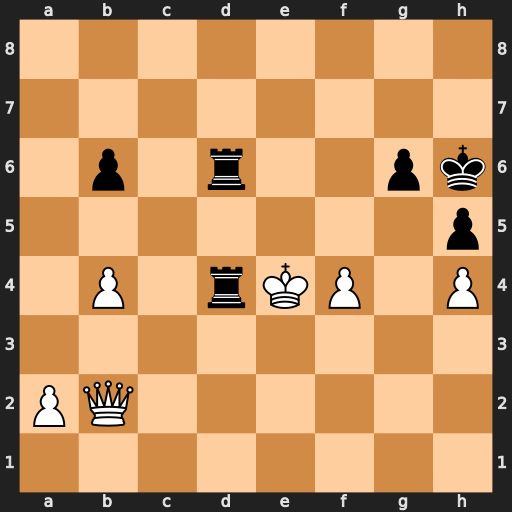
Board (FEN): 8/8/1p1r2pk/7p/1P1rKP1P/8/PQ6/8
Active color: w
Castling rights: -
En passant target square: -
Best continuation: Qxd4 Rxd4+ Kxd4